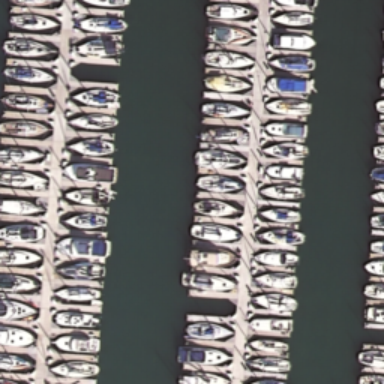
Lots of boats docked at the harbor and the water is deep blue .